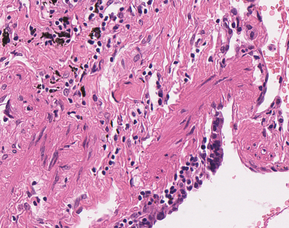
Tumor epithelial tissue: yes
Tumor-associated stroma tissue: yes
Normal tissue: no